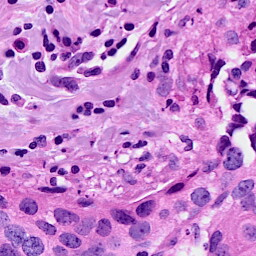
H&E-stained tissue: Breast